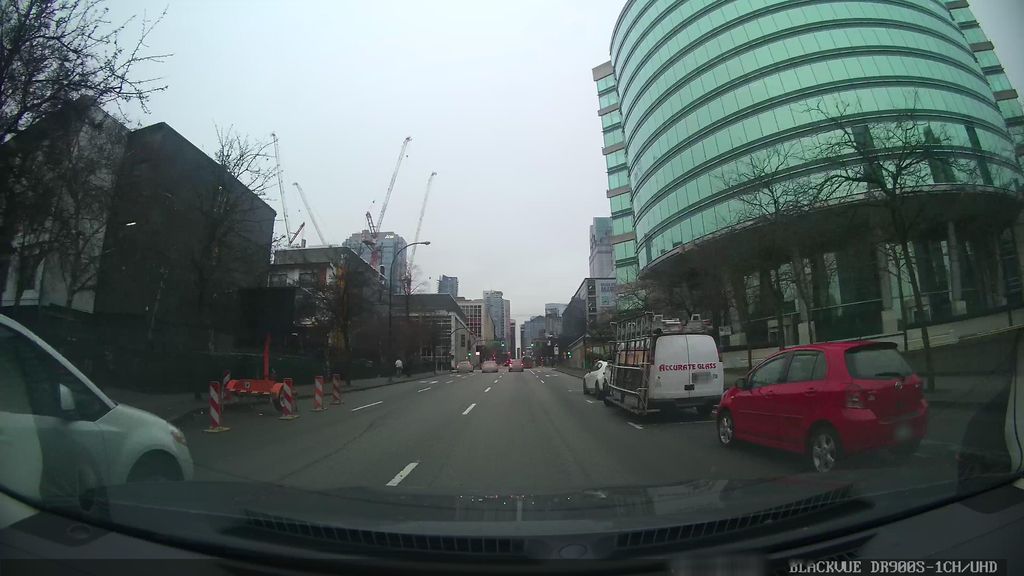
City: vancouver